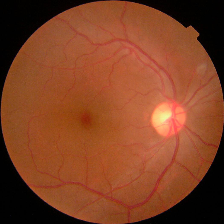
Diabetic retinopathy grade: No DR